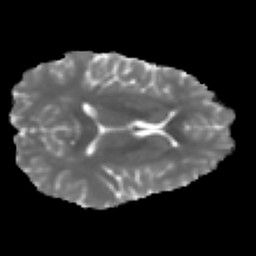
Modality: MD
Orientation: axial
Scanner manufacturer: ge
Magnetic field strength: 3 T
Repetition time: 7.98 s
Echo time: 0.0701 s